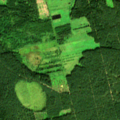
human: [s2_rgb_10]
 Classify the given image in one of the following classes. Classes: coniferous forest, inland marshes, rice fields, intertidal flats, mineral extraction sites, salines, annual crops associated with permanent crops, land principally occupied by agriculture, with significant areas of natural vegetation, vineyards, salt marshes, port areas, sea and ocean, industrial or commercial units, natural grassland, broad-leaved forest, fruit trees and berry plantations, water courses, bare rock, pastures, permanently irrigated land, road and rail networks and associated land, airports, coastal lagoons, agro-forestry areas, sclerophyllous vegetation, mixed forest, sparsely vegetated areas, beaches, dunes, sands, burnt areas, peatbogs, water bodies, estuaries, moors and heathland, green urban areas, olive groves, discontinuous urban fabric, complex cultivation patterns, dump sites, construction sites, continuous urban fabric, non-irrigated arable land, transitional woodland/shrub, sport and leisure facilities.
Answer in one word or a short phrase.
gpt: pastures, coniferous forest, transitional woodland/shrub